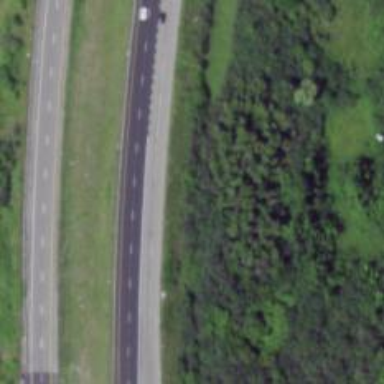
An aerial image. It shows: Asphalt motorway.